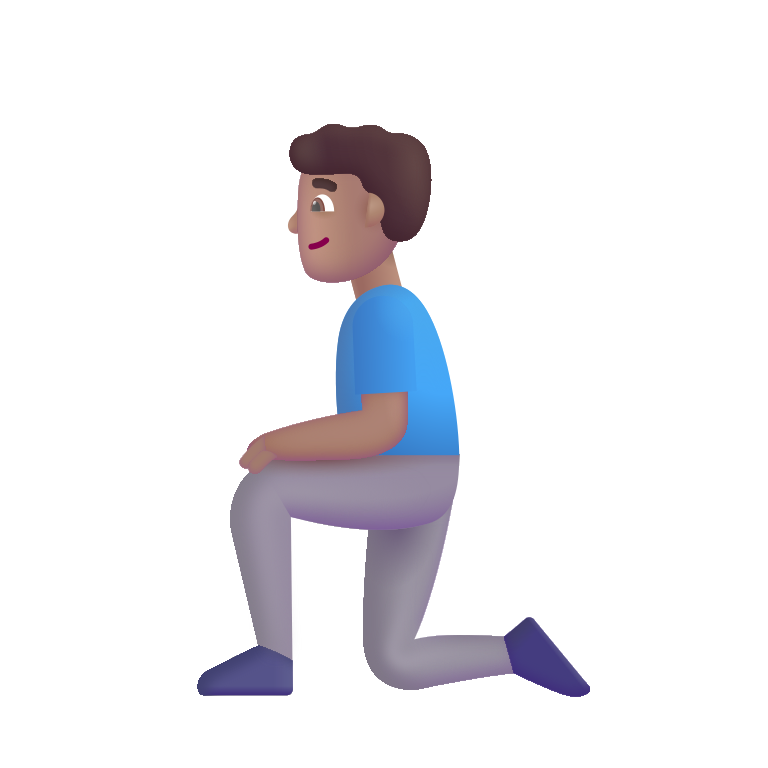
man kneeling color